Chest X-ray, PA view. Patient: 50 years old, sex M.
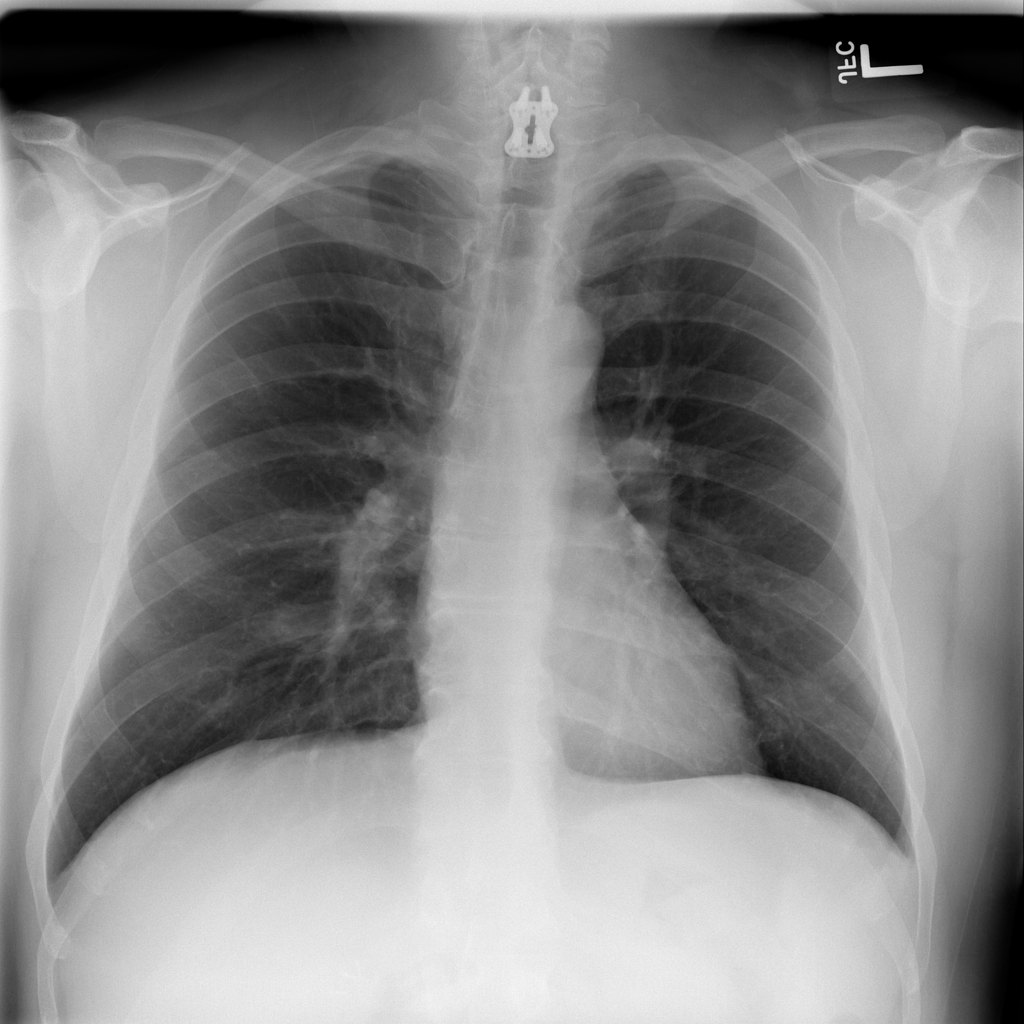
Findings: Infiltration